Field crop: maize
Growth stage: 2
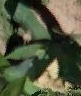
Species: maize